Interaction volume radius: 5 \u00c5
Interaction volume height: 30 \u00c5
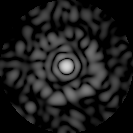
Disorder parameter: 0.8292